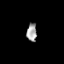
Tissue: prostate
Cell type: T cells
Senescence score: 0.3331
Nuclear area (px): 176
Mean DAPI intensity: 164.426